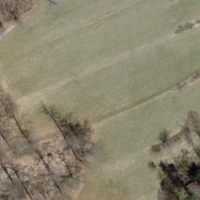
EUNIS habitat code: 41
Species observed at this site:
Pyrausta despicata
Mangora acalypha
Primula veris
Celastrina argiolus
Lathyrus vernus
Clinopodium vulgare
Ajuga reptans
Pieris napi
Anthyllis vulneraria
Anthoxanthum odoratum